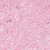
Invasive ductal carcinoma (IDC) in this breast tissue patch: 0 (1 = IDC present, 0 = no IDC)